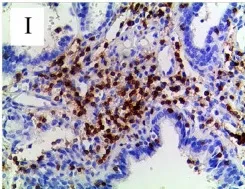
Immunohistochemical analyses for p110delta, CD3, and CD20. Many inflammatory cells infiltrated around the airway and in the lung parenchyma (H, I, K, L). CD3+ T cells. Brown signal).
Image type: pathology (immunostaining)